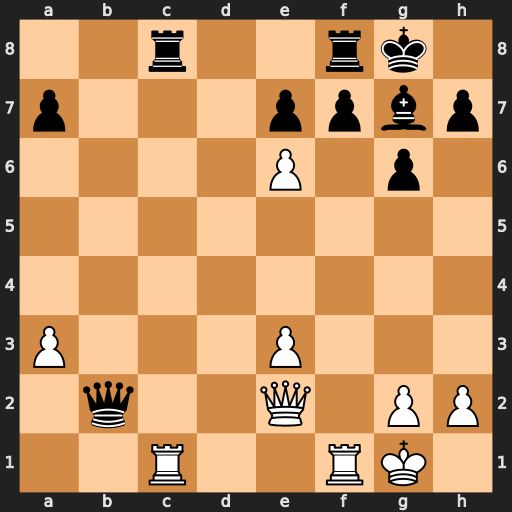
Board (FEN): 2r2rk1/p3ppbp/4P1p1/8/8/P3P3/1q2Q1PP/2R2RK1
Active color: w
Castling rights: -
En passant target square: -
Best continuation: exf7+ Kh8 Qxb2 Bxb2 Rxc8